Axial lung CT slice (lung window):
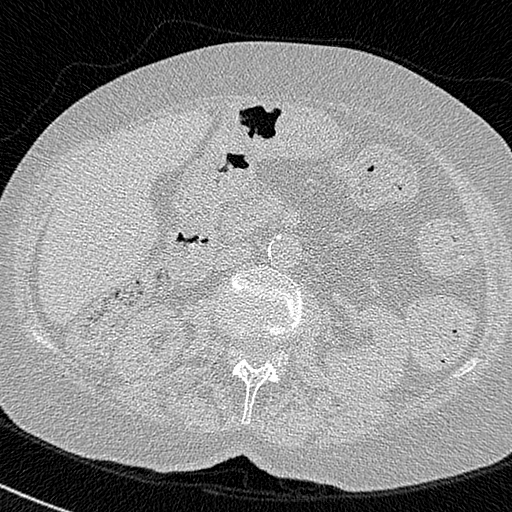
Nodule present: no